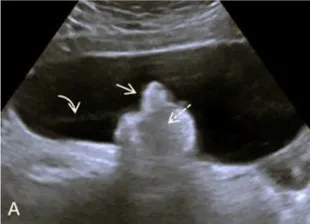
Case 1, a 16-year-old girl with a mature teratoma of the right ovary.
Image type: radiology (ultrasound)